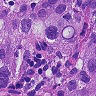
Metastatic tissue present: yes